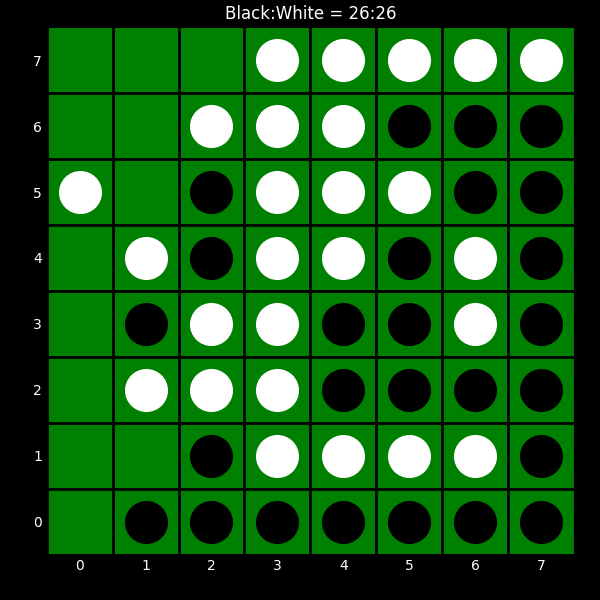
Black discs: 26
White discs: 26